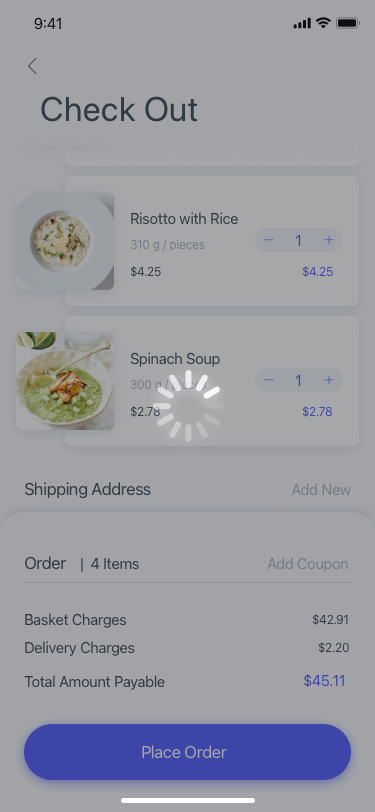
Text in this UI design:
**** 4873
**** 9999
Add New
Payment Metod
123 Nevsky Pr.
St. Petesburg
88 Lermontova St.
St. Petesburg
Add New
Shipping Address
$2.78
300 g / pieces
$2.78
Spinach Soup
$4.25
310 g / pieces
$4.25
Risotto with Rice
$17.94
454 g / pieces
$35.88
Red Stake
Check Out
Order
Add Coupon
Place Order
Total Amount Payable
Delivery Charges
Basket Charges
|  4 Items
$42.91
$2.20
$45.11